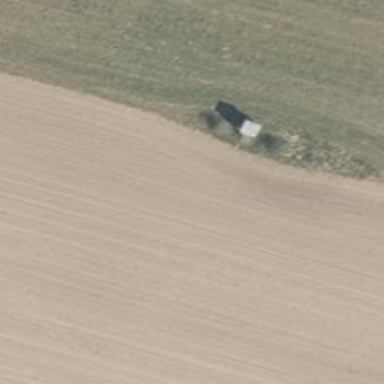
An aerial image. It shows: Shelter that serves as hunting stand.